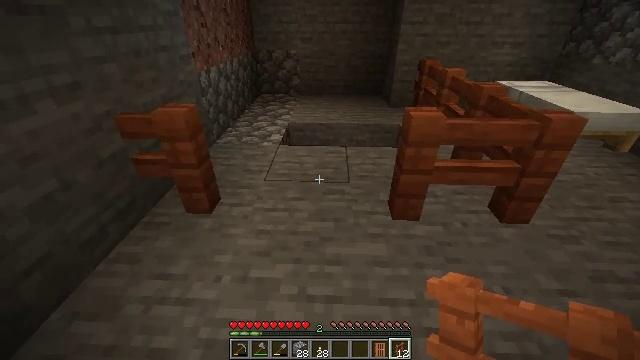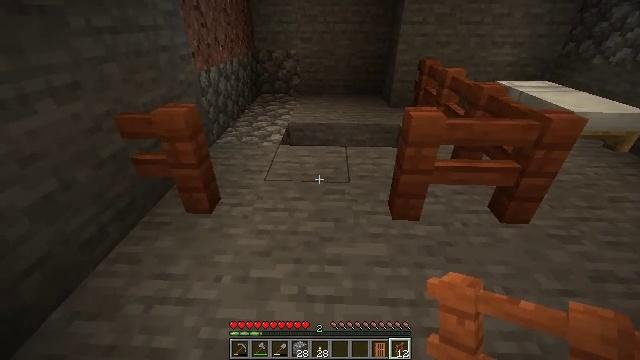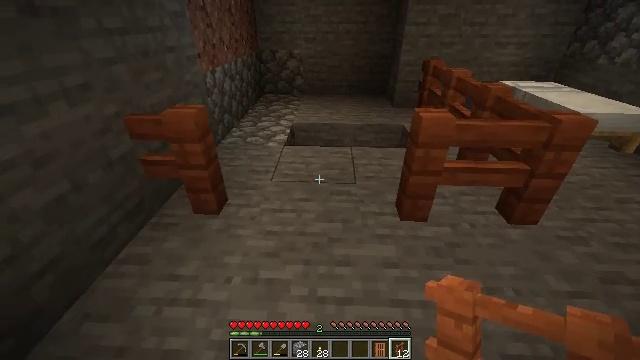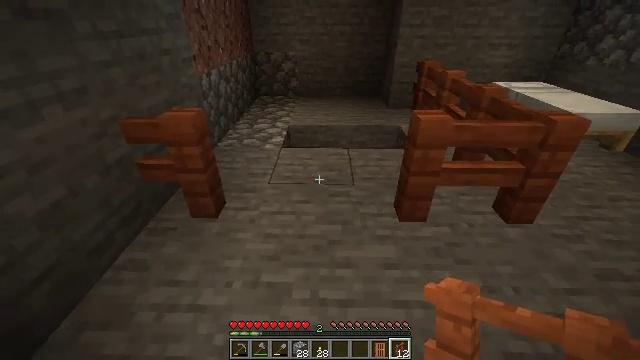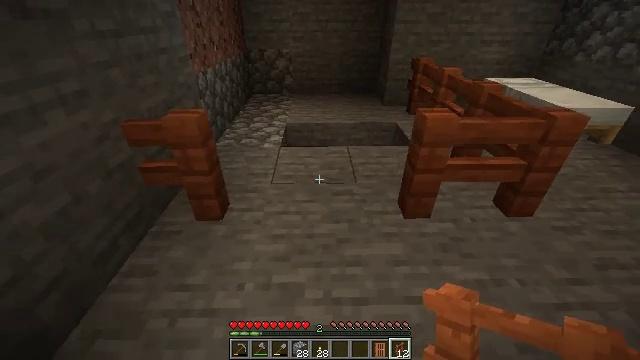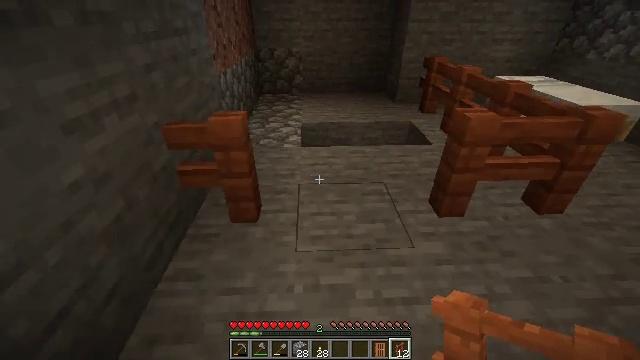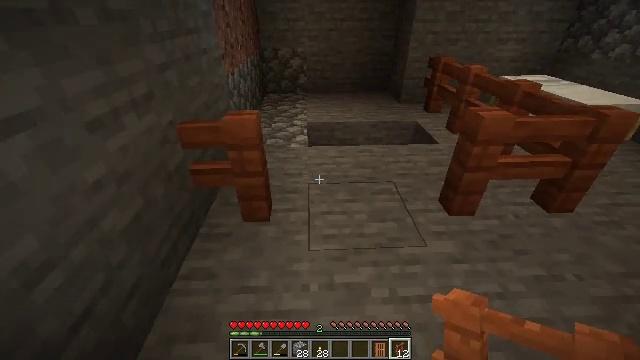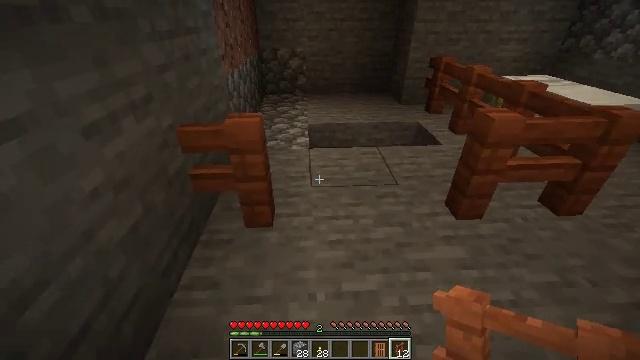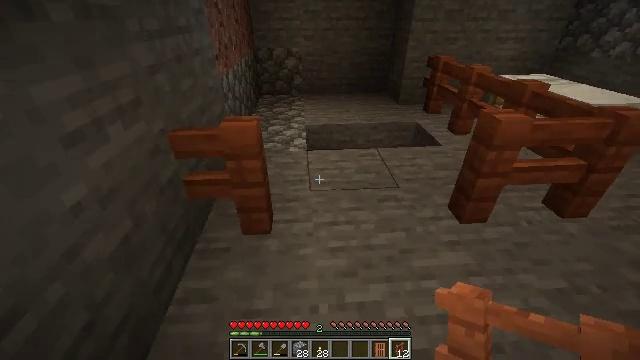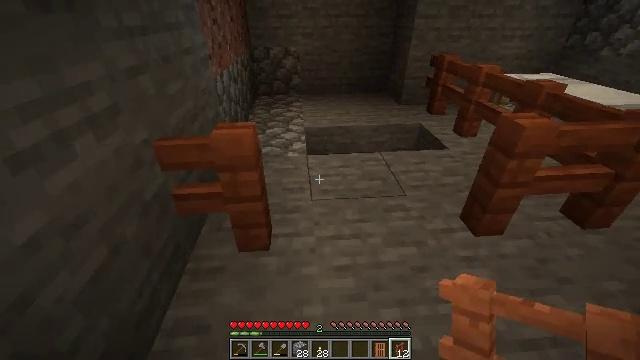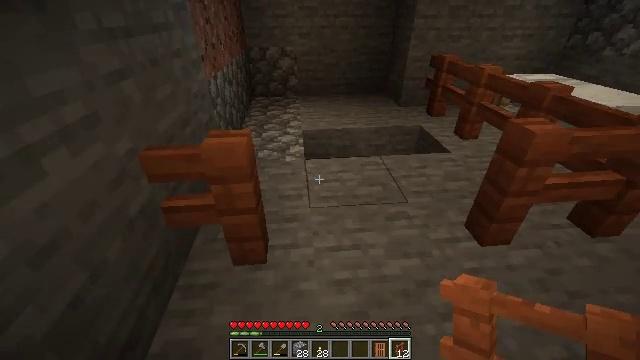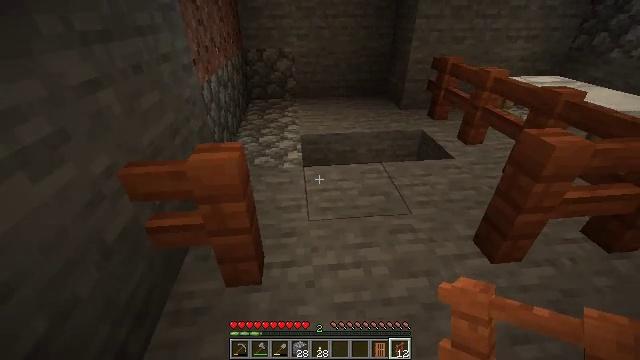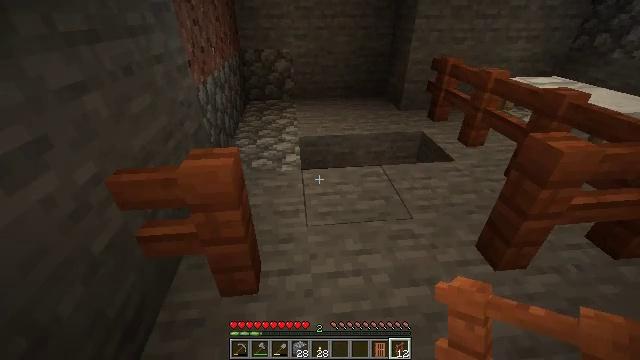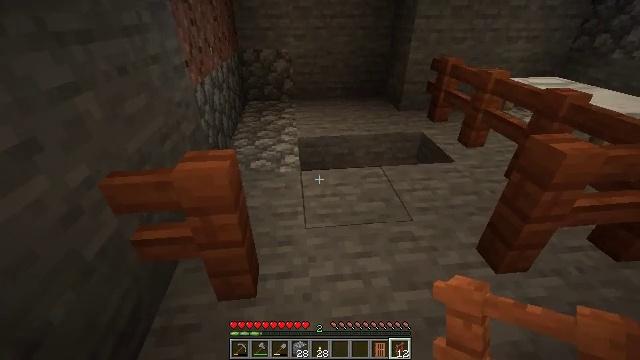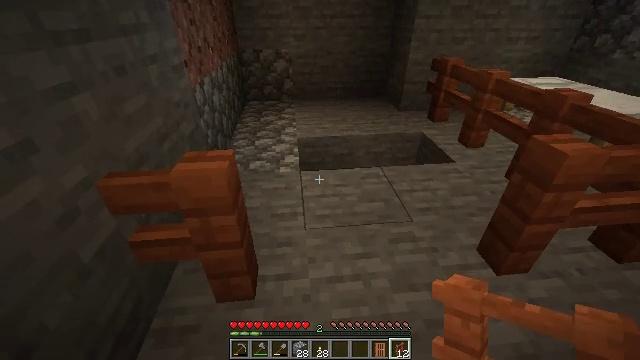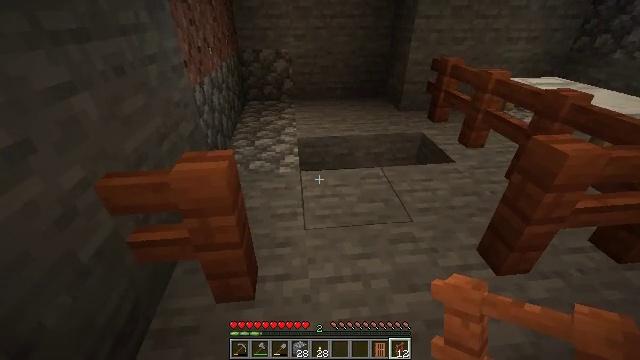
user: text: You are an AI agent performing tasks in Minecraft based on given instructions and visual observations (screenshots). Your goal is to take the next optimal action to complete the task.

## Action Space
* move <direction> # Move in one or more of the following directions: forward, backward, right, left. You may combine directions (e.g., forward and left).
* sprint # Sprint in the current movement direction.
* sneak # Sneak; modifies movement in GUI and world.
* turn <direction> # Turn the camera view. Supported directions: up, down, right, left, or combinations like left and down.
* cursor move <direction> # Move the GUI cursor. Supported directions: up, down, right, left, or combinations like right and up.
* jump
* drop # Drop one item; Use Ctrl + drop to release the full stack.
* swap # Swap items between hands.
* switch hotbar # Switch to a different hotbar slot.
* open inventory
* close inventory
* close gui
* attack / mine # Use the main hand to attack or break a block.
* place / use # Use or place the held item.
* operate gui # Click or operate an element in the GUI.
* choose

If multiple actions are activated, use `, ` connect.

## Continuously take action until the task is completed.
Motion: motion action
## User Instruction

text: Get the materials to craft an acacia fence gate.
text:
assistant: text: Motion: no_op
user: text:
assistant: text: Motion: move left
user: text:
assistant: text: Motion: move left, turn right
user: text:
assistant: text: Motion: move left, turn right
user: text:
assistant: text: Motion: move left, turn right
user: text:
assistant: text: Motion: no_op
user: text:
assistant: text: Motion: move forward
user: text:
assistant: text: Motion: move forward, turn right
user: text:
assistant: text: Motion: move forward
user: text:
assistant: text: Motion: move forward
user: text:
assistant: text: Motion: no_op
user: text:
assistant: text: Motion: no_op
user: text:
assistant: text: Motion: no_op
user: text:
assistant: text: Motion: no_op
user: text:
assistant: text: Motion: no_op
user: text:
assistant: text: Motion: no_op
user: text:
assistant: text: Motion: no_op
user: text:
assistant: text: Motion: no_op
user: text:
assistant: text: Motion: no_op
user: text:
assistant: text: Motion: no_op
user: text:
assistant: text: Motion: no_op
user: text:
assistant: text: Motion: no_op
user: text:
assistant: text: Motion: no_op
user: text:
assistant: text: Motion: no_op
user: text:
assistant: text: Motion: turn left
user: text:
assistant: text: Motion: turn left
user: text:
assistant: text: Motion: turn left
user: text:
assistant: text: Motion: turn left
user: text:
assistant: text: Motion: turn left
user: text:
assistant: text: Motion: no_op